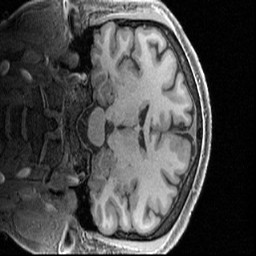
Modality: T1w
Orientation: coronal
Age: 32
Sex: male
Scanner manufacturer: siemens
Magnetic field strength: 3 T
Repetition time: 2.4 s
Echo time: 0.00231 s